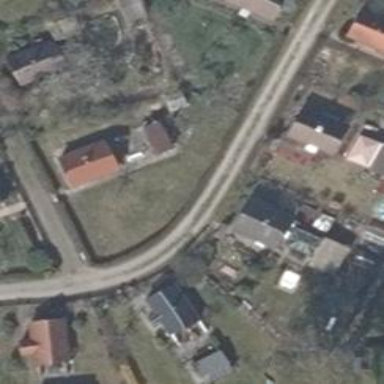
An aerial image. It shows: Footway covered with grass.